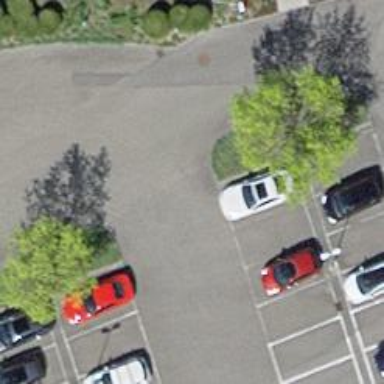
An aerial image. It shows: Asphalt parking aisle off service road.